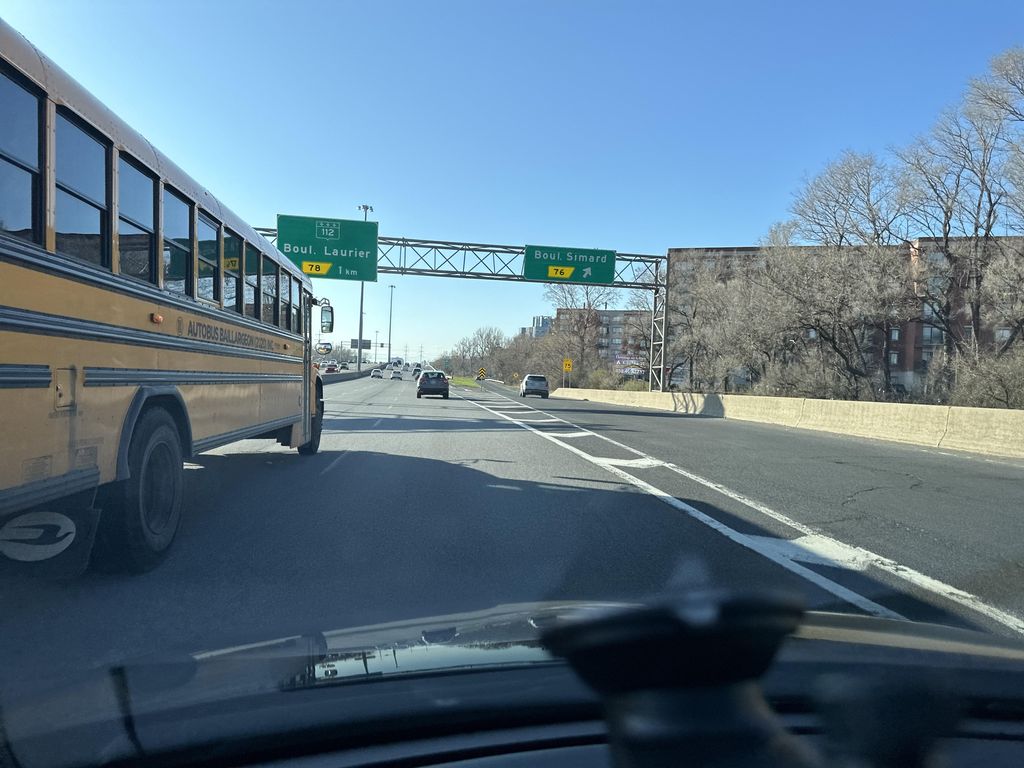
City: montreal